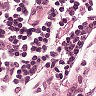
Metastatic tissue present: no